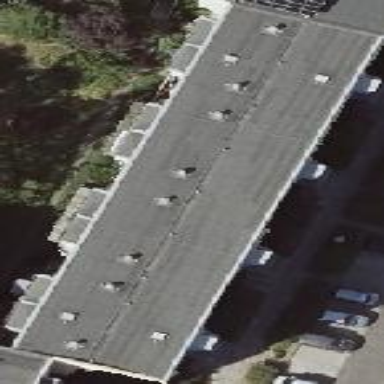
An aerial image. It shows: Flat-roofed apartment building.